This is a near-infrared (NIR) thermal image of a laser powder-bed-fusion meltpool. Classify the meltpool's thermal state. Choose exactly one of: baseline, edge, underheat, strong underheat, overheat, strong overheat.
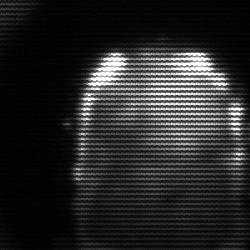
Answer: baseline